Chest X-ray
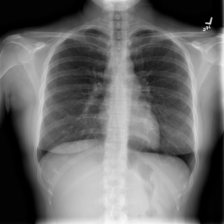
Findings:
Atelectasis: negative
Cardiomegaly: negative
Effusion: negative
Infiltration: negative
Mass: negative
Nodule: negative
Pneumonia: negative
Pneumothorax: negative
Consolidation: negative
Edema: negative
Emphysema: negative
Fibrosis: negative
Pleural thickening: negative
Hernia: negative